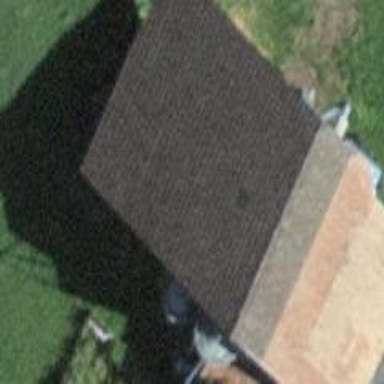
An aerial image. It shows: Barn.